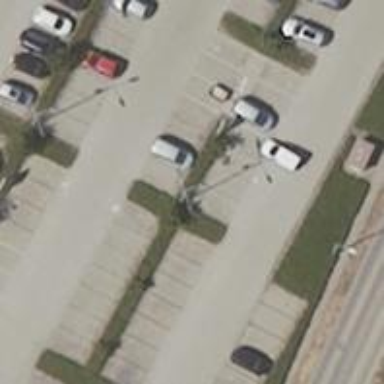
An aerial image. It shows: High mast lamp post.